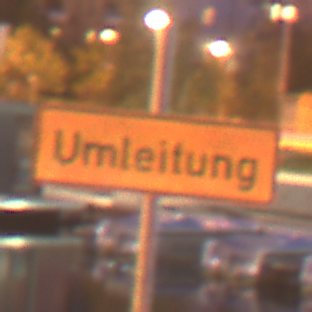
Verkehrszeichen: Umleitungsankuendigung
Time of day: Night
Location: Outdoor (Urban)
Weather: PartlyCloudy
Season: NotSpecified
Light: Artificial